Question: I was able to sum up all hourly observations (column: gdd10) in a day, and group that by the three factors (Treatment, Rep, and Depth). I used the following code:
'''
##Summarise by Day
gdd10<- tempsub%>%
group_by(Date = as.Date.character(Date), Treatment,Rep,Depth)%>%
summarise(sum = sum(gdd10)) %>%
arrange(sum)
'''
However, I would like to accumulate the newly created gdd10 sums per day over the entire period of time. So that I have a cumulative sum at the end grouped by treatment, Rep, Depth.
I tried following code (based on <URL>:
'''
##Cumulate sum over entire period
gdd10csum<- gdd10%>%
group_by(Treatment,Rep,Depth)%>%
mutate(cumsum = cumsum(sum)) %>%
arrange(cumsum)
'''
When looking at a ggplot, it reveals that this code does not sum up over the entire period:

I would like to have ONE accumulated (cumsum) value by Date over the entire period of time with grouping by treatment, rep and depth. Any ideas what is wrong with this code are highly appreciated?
'''
> dput(gdd10csum)
structure(list(Date = structure(c(16941, 16941, 16941, 16941,
16941, 16941, 16941, 16941, 16941, 16941, 16941, 16942, 16941,
16941, 16941, 16941, 16942, 16942, 16941, 16942, 16942, 16942,
16942, 16941, 16941, 16942, 16942, 16941, 16942, 16941, 16941,
16941, 16941, 16942, 16941, 16942, 16942, 16942, 16941, 16941,
16941, 16942, 16941, 16941, 16941, 16941, 16941, 16942, 16942,
16942, 16942, 16942, 16942, 16942, 16942, 16942, 16942, 16942,
16942, 16942, 16942, 16942, 16942, 16942), class = "Date"), Treatment = structure(c(2L,
1L, 5L, 3L, 1L, 5L, 2L, 3L, 5L, 5L, 4L, 2L, 4L, 3L, 4L, 4L, 1L,
5L, 2L, 5L, 3L, 1L, 2L, 2L, 2L, 5L, 3L, 1L, 5L, 5L, 1L, 5L, 1L,
4L, 3L, 4L, 3L, 4L, 3L, 1L, 4L, 4L, 5L, 3L, 3L, 4L, 4L, 2L, 2L,
2L, 1L, 5L, 1L, 5L, 1L, 3L, 3L, 4L, 1L, 5L, 3L, 3L, 4L, 4L), .Label = c("Disc",
"Strip_NT", "Strip_ST", "Vt_high", "Vt_low"), class = "factor"),
Rep = structure(c(2L, 1L, 1L, 2L, 2L, 4L, 1L, 3L, 2L, 3L,
4L, 2L, 1L, 1L, 2L, 3L, 1L, 1L, 2L, 4L, 2L, 2L, 1L, 1L, 3L,
2L, 3L, 1L, 3L, 1L, 4L, 4L, 3L, 4L, 2L, 1L, 1L, 2L, 4L, 2L,
1L, 3L, 2L, 3L, 1L, 3L, 2L, 2L, 3L, 1L, 1L, 1L, 4L, 4L, 3L,
2L, 4L, 1L, 2L, 2L, 3L, 1L, 3L, 2L), .Label = c("1", "2",
"3", "4"), class = "factor"), Depth = structure(c(2L, 2L,
2L, 2L, 2L, 2L, 2L, 2L, 2L, 2L, 2L, 2L, 2L, 2L, 2L, 2L, 2L,
2L, 1L, 2L, 2L, 2L, 2L, 1L, 1L, 2L, 2L, 1L, 2L, 1L, 1L, 1L,
1L, 2L, 1L, 2L, 2L, 2L, 1L, 1L, 1L, 2L, 1L, 1L, 1L, 1L, 1L,
1L, 1L, 1L, 1L, 1L, 1L, 1L, 1L, 1L, 1L, 1L, 1L, 1L, 1L, 1L,
1L, 1L), .Label = c("5", "30"), class = "factor"), sum = c(19.264,
27.405, 37.078, 40.186, 40.838, 42.793, 44.761, 47.656, 47.842,
53.317, 59.739, 40.824, 60.351, 61.321, 62.353, 64.521, 47.445,
55.643, 94.985, 59.336, 62.25, 63.425, 64.323, 110.563, 110.912,
68.41, 68.735, 116.45, 73.875, 127.29, 129.475, 130.305,
133.851, 78.288, 139.362, 79.38, 80.889, 83.889, 147.819,
150.538, 150.655, 89.098, 156.007, 159.148, 168.585, 173.395,
175.571, 116.011, 128.453, 129.605, 133.488, 140.31, 139.496,
143.325, 150.379, 153.905, 157.835, 163.186, 166.053, 174.543,
175.186, 176.603, 190.917, 192.106), cumsum = c(19.264, 27.405,
37.078, 40.186, 40.838, 42.793, 44.761, 47.656, 47.842, 53.317,
59.739, 60.088, 60.351, 61.321, 62.353, 64.521, 74.85, 92.721,
94.985, 102.129, 102.436, 104.263, 109.084, 110.563, 110.912,
116.252, 116.391, 116.45, 127.192, 127.29, 129.475, 130.305,
133.851, 138.027, 139.362, 139.731, 142.21, 146.242, 147.819,
150.538, 150.655, 153.619, 156.007, 159.148, 168.585, 173.395,
175.571, 210.996, 239.365, 240.168, 249.938, 267.6, 268.971,
273.63, 284.23, 293.267, 305.654, 313.841, 316.591, 330.55,
334.334, 345.188, 364.312, 367.677)), class = c("grouped_df",
"tbl_df", "tbl", "data.frame"), row.names = c(NA, -64L), vars = list(
Treatment, Rep, Depth), indices = list(c(27L, 50L), c(1L,
16L), c(39L, 58L), c(4L, 21L), c(32L, 54L), c(30L, 52L), c(23L,
49L), c(6L, 22L), c(18L, 47L), c(0L, 11L), c(24L, 48L), c(44L,
61L), c(13L, 36L), c(34L, 55L), c(3L, 20L), c(43L, 60L), c(7L,
26L), c(38L, 56L), c(40L, 57L), c(12L, 35L), c(46L, 63L), c(14L,
37L), c(45L, 62L), c(15L, 41L), c(10L, 33L), c(29L, 51L), c(2L,
17L), c(42L, 59L), c(8L, 25L), c(9L, 28L), c(31L, 53L), c(5L,
19L)), drop = TRUE, group_sizes = c(2L, 2L, 2L, 2L, 2L, 2L, 2L,
2L, 2L, 2L, 2L, 2L, 2L, 2L, 2L, 2L, 2L, 2L, 2L, 2L, 2L, 2L, 2L,
2L, 2L, 2L, 2L, 2L, 2L, 2L, 2L, 2L), biggest_group_size = 2L, .Names = c("Date",
"Treatment", "Rep", "Depth", "sum", "cumsum"), labels = structure(list(
Treatment = structure(c(1L, 1L, 1L, 1L, 1L, 1L, 2L, 2L, 2L,
2L, 2L, 3L, 3L, 3L, 3L, 3L, 3L, 3L, 4L, 4L, 4L, 4L, 4L, 4L,
4L, 5L, 5L, 5L, 5L, 5L, 5L, 5L), .Label = c("Disc", "Strip_NT",
"Strip_ST", "Vt_high", "Vt_low"), class = "factor"), Rep = structure(c(1L,
1L, 2L, 2L, 3L, 4L, 1L, 1L, 2L, 2L, 3L, 1L, 1L, 2L, 2L, 3L,
3L, 4L, 1L, 1L, 2L, 2L, 3L, 3L, 4L, 1L, 1L, 2L, 2L, 3L, 4L,
4L), .Label = c("1", "2", "3", "4"), class = "factor"), Depth = structure(c(1L,
2L, 1L, 2L, 1L, 1L, 1L, 2L, 1L, 2L, 1L, 1L, 2L, 1L, 2L, 1L,
2L, 1L, 1L, 2L, 1L, 2L, 1L, 2L, 2L, 1L, 2L, 1L, 2L, 2L, 1L,
2L), .Label = c("5", "30"), class = "factor")), class = "data.frame", row.names = c(NA,
-32L), vars = list(Treatment, Rep, Depth), indices = list(c(34L,
40L), c(1L, 8L), c(48L, 55L), c(5L, 19L), c(41L, 47L), c(37L,
43L), c(31L, 38L), c(7L, 20L), c(30L, 33L), c(0L, 4L), c(32L,
36L), c(56L, 61L), c(16L, 27L), c(42L, 50L), c(3L, 17L), c(53L,
59L), c(9L, 23L), c(46L, 52L), c(49L, 54L), c(15L, 26L), c(60L,
63L), c(18L, 28L), c(57L, 62L), c(21L, 29L), c(14L, 25L), c(35L,
44L), c(2L, 12L), c(51L, 58L), c(10L, 22L), c(11L, 24L), c(39L,
45L), c(6L, 13L)), drop = TRUE, group_sizes = c(2L, 2L, 2L, 2L,
2L, 2L, 2L, 2L, 2L, 2L, 2L, 2L, 2L, 2L, 2L, 2L, 2L, 2L, 2L, 2L,
2L, 2L, 2L, 2L, 2L, 2L, 2L, 2L, 2L, 2L, 2L, 2L), biggest_group_size = 2L, .Names = c("Treatment",
"Rep", "Depth")))
'''
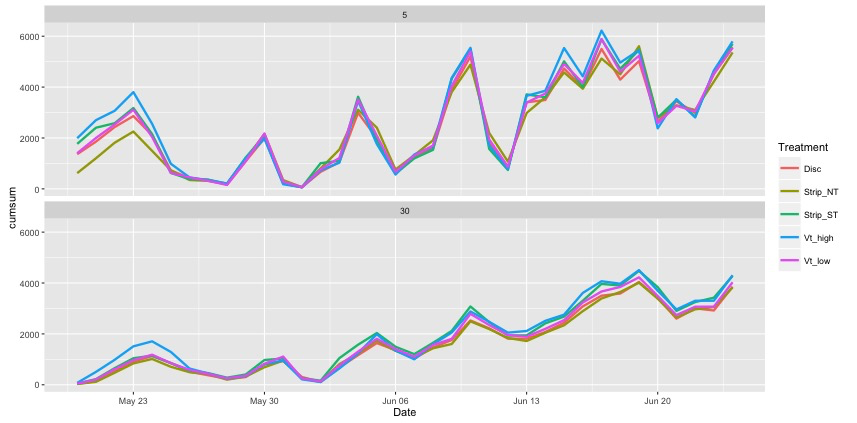
Answer: The answer is to exclude the arrange function in the first step:
'''
##Summarise by Day
gdd10<- tempsub%>%
group_by(Date = as.Date.character(Date), Treatment,Rep,Depth)%>%
summarise(sum = sum(gdd10))
'''